Question: How can I get the rest of left or right side text in a 'contenteditable' div, based on where my cursor is placed?

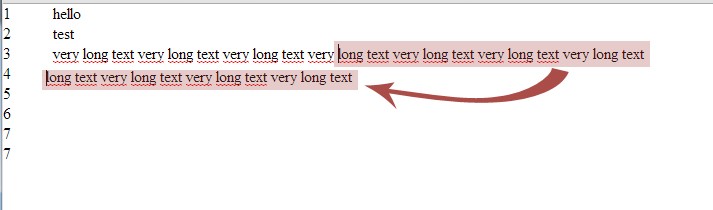
Answer: Here is a way to get the content both to the right and left of the cursor. It hasn't been tested with line-breaks, tags or anything else that might be in an editable div, but it is a function that I have used before.
<URL>
'''
function getCursorPosition(editableDiv) {
var cursorPos = 0,
containerEl = null,
sel, range;
if (window.getSelection) {
sel = window.getSelection();
if (sel.rangeCount) {
range = sel.getRangeAt(0);
if (range.commonAncestorContainer.parentNode == editableDiv) {
cursorPos = range.endOffset;
}
}
} else if (document.selection && document.selection.createRange) {
range = document.selection.createRange();
if (range.parentElement() == editableDiv) {
var tempEl = document.createElement("span");
editableDiv.insertBefore(tempEl, editableDiv.firstChild);
var tempRange = range.duplicate();
tempRange.moveToElementText(tempEl);
tempRange.setEndPoint("EndToEnd", range);
cursorPos = tempRange.text.length;
}
}
return cursorPos;
}
$('#content').on('click', function () {
var currentText = $(this).text();
var cursor = getCursorPosition(this);
$('#left').text(currentText.substring(0, cursor));
$('#right').text(currentText.substring(cursor));
});
'''